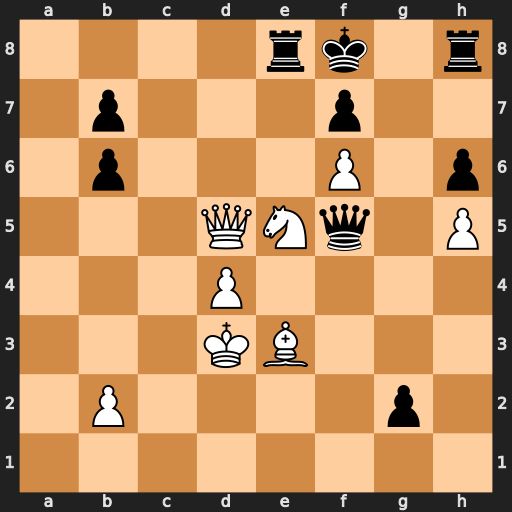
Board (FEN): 4rk1r/1p3p2/1p3P1p/3QNq1P/3P4/3KB3/1P4p1/8
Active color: w
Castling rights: -
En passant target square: -
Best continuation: Kd2 Qxf6 Nd7+ Ke7 Nxf6